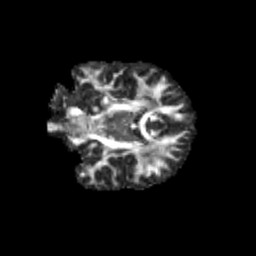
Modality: FA
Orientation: coronal
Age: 11
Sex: male
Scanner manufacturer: siemens
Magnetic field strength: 3 T
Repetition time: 3.8 s
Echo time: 0.07 s